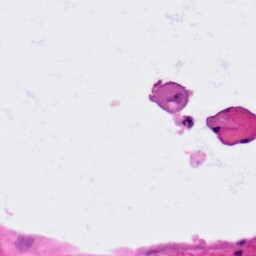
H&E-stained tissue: Lung